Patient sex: F
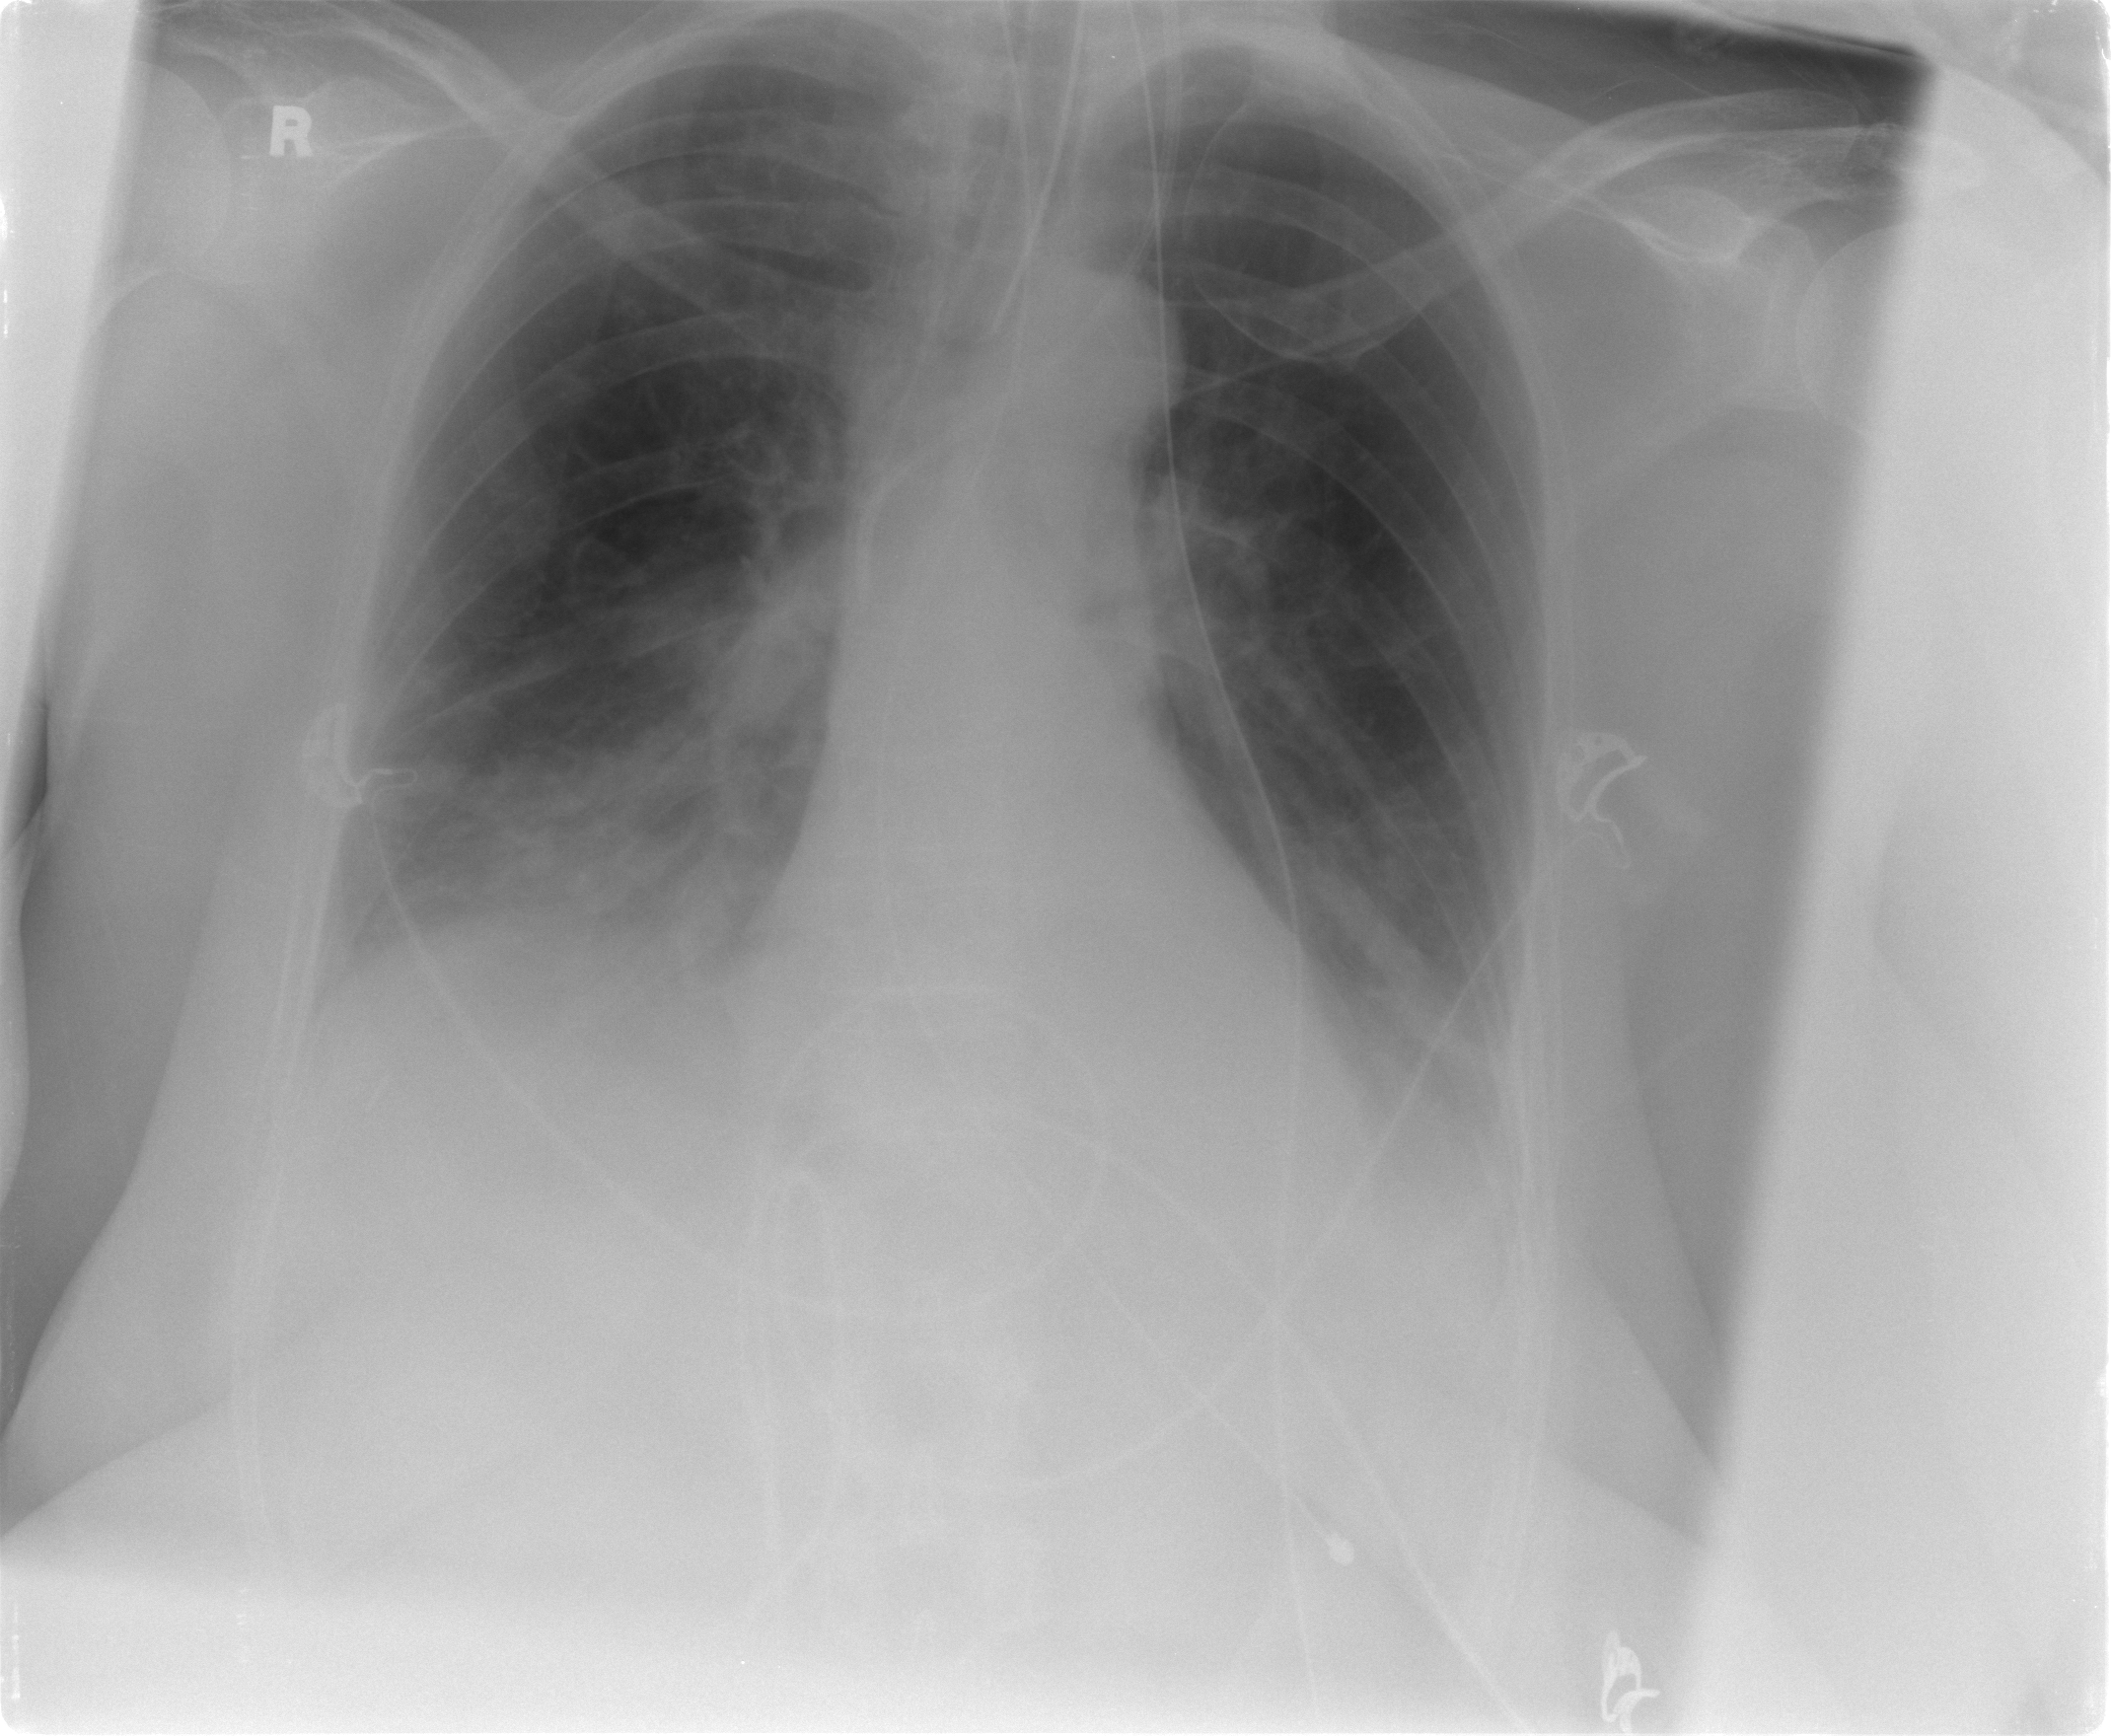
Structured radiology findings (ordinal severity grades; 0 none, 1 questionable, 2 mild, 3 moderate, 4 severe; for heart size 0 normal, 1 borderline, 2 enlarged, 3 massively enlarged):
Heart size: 0
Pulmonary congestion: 0
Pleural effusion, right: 2
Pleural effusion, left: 2
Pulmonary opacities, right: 3
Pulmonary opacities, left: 2
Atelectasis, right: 0
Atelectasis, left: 1